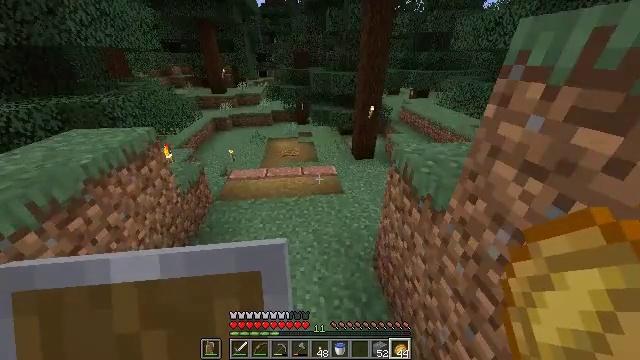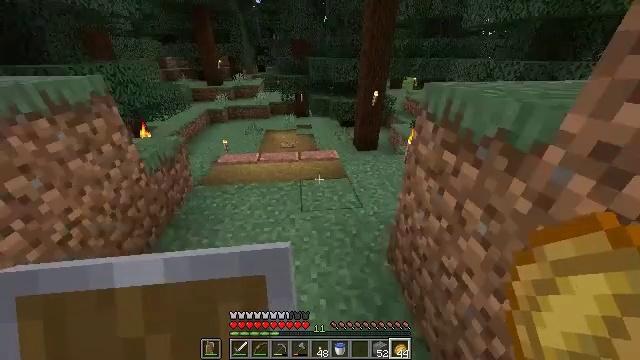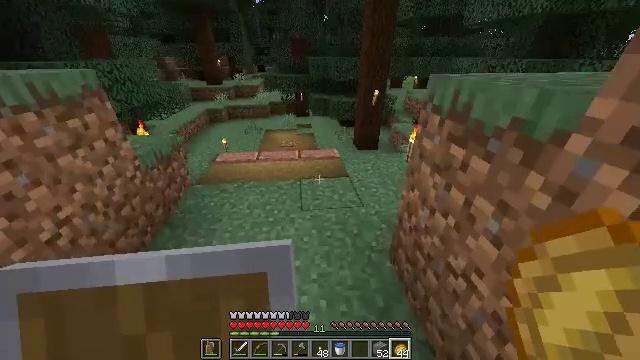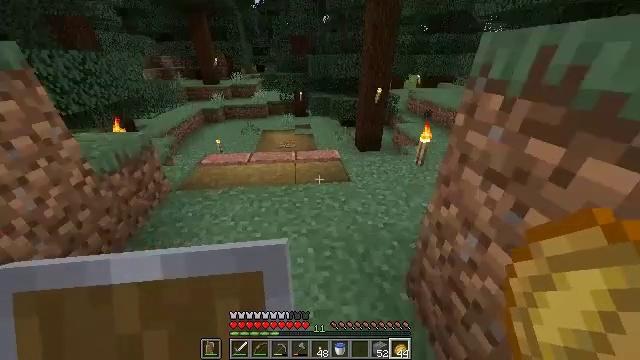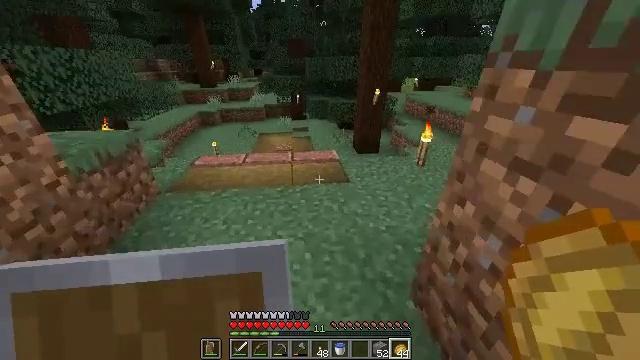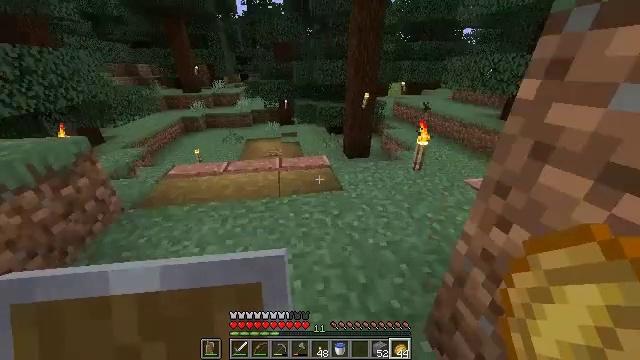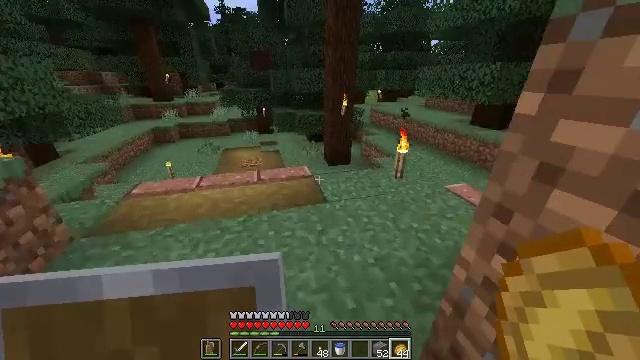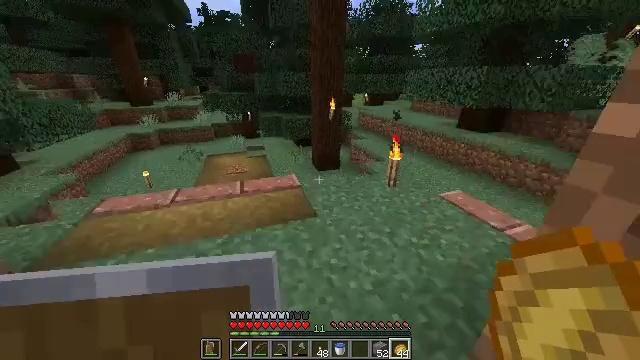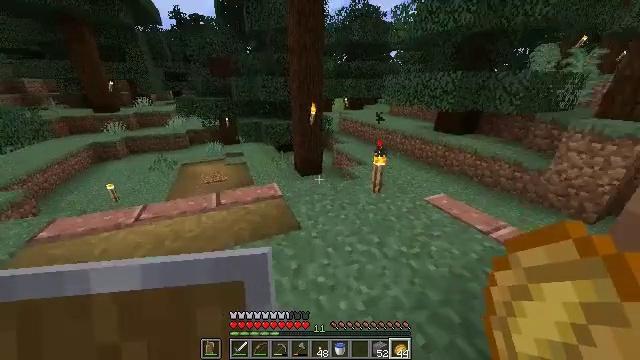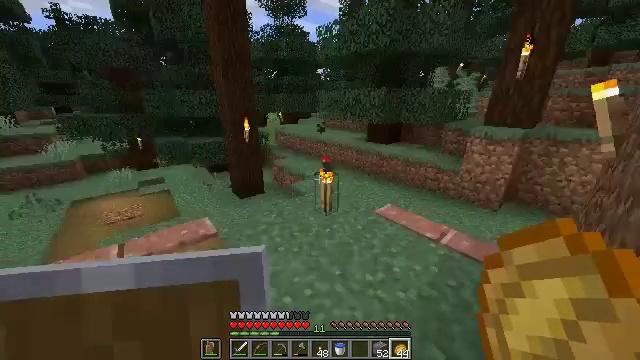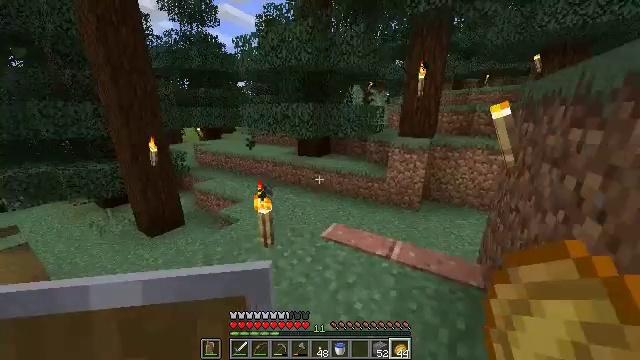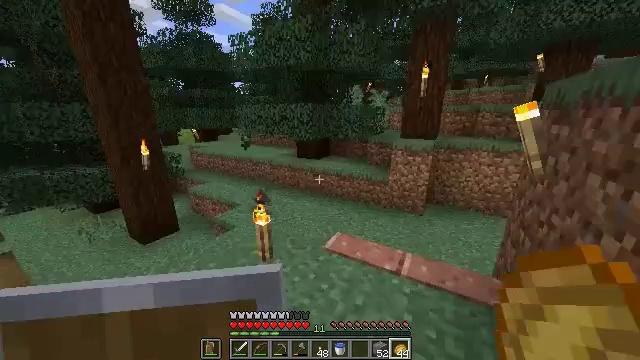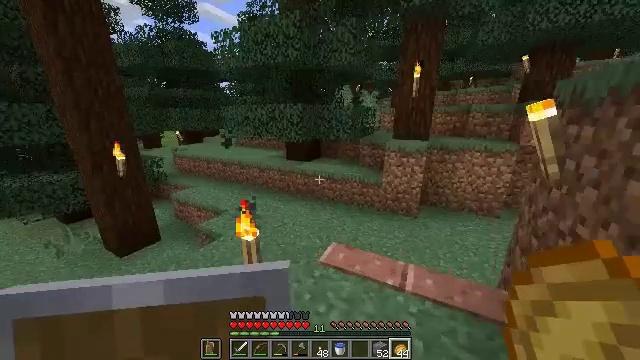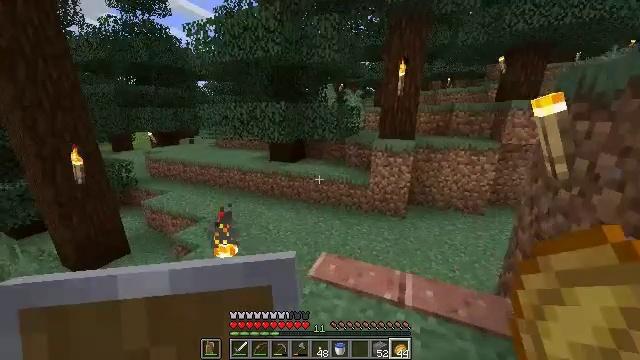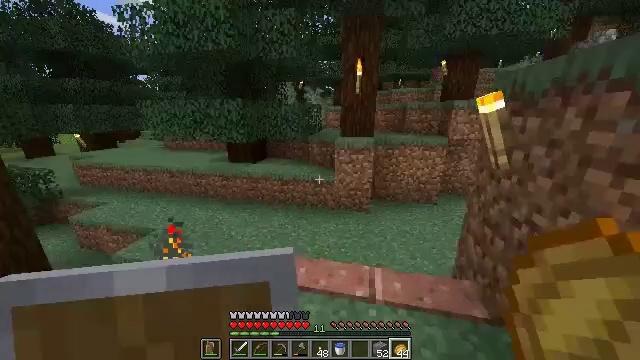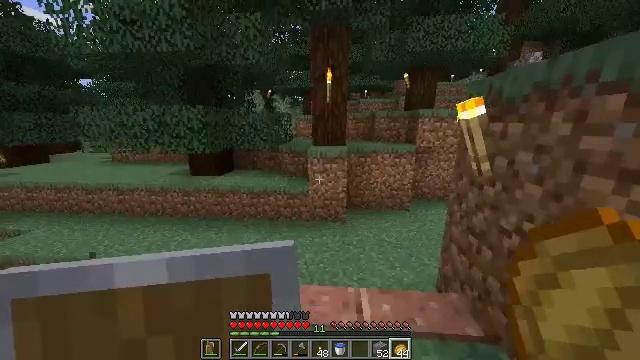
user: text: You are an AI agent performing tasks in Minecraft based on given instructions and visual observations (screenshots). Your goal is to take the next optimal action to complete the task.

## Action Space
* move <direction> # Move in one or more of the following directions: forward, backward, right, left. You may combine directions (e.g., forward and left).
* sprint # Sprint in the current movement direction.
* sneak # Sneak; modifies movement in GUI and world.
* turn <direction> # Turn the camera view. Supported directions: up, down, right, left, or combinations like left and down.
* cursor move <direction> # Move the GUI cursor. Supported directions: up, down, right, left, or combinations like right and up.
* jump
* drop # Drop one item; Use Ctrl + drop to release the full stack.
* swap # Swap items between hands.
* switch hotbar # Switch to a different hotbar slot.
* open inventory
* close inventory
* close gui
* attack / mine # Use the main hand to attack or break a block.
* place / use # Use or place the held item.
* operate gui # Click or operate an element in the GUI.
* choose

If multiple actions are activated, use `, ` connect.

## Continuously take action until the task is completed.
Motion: motion action
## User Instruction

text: Reclaim the chest into your inventory.
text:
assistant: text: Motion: move forward
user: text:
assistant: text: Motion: move forward
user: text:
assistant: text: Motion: move forward
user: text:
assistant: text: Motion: move forward, turn up
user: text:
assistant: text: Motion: move forward, turn right and up
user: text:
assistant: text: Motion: move forward, turn right and up
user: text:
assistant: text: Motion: move forward, turn right
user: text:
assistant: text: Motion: move forward, turn right and up
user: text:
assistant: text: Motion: move forward, turn right and up
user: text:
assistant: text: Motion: move forward, turn right and up
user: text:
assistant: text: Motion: move forward
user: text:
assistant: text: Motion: move forward, turn right
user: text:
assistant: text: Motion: move forward, sprint, turn right
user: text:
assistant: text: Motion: move forward, sprint, turn right
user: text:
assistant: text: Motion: move forward, sprint, turn right and up
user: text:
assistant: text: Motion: move forward
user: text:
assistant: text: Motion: move forward
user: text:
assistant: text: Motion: move forward
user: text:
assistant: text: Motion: move forward
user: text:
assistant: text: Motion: move forward, turn right
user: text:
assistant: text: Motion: move forward, turn right and up
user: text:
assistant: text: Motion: move forward, turn right and up
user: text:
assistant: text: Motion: move forward, turn right
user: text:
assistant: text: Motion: move forward
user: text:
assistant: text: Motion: move forward
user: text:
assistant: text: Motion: move forward
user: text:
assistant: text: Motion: move forward
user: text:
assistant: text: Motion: move forward
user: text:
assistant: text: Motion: move forward, turn right
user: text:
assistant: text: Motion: move forward, turn right and up